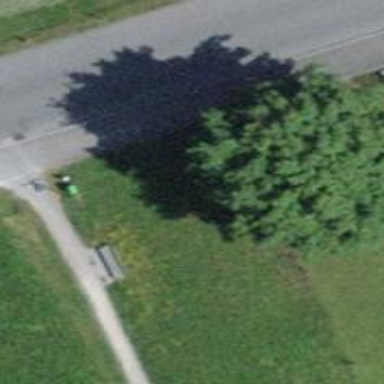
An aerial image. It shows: Brown bench in the vicinity.